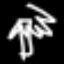
Label: palm tree